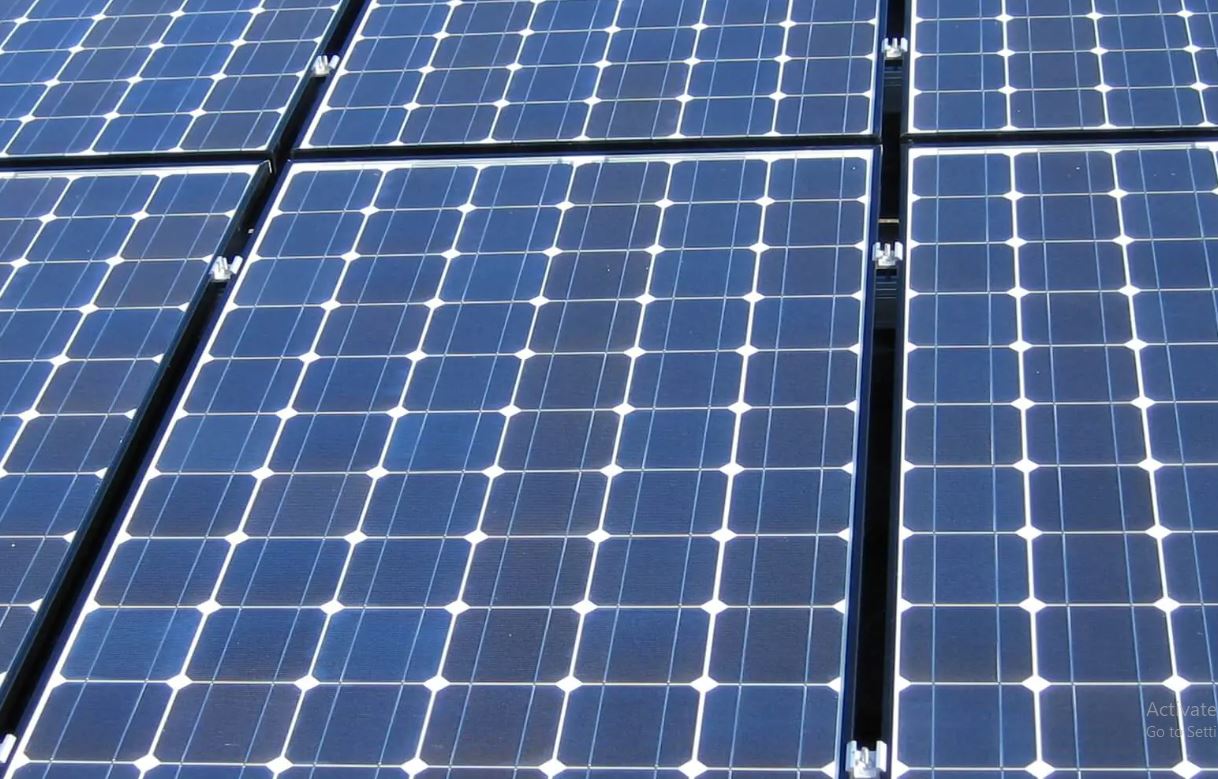
Label: Clean